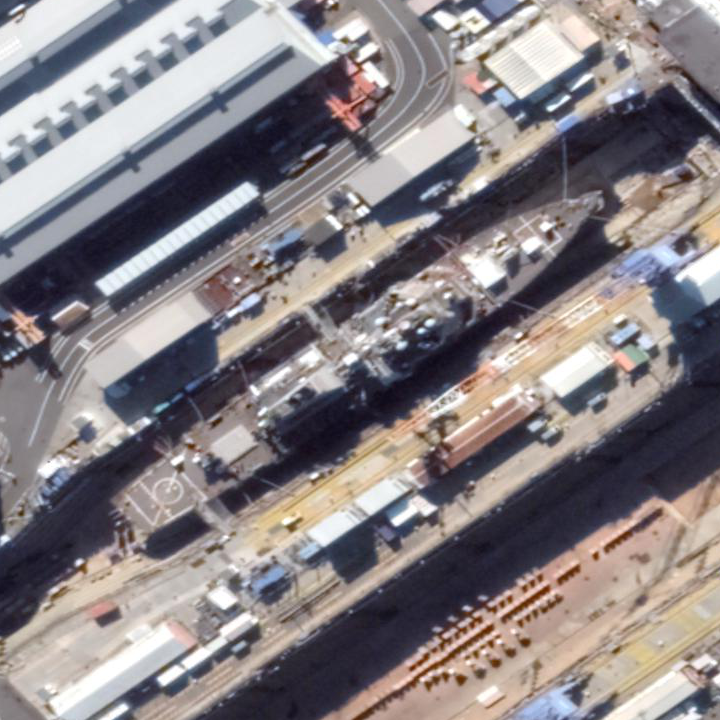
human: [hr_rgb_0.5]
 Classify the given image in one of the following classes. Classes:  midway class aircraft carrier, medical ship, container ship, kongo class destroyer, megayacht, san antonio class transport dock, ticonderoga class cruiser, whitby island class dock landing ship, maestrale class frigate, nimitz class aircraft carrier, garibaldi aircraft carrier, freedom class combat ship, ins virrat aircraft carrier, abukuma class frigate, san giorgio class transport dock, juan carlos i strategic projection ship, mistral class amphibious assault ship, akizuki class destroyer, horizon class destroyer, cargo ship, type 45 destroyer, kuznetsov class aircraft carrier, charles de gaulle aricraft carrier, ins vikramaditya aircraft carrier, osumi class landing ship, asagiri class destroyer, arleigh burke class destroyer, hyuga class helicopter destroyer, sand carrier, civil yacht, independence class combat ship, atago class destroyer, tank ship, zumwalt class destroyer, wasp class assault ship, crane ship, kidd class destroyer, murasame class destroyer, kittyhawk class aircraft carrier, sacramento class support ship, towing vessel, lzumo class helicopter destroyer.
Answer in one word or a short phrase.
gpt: Arleigh Burke class destroyer